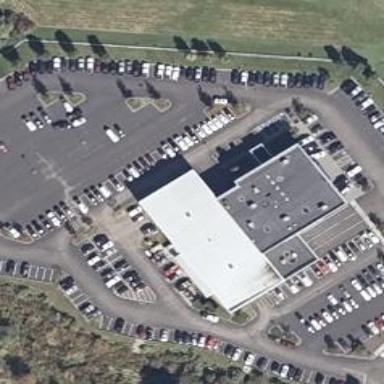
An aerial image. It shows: Commercial building housing car repair shop.